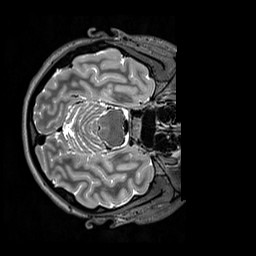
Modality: T2w
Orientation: axial
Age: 26
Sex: female
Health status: healthy
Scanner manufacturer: siemens
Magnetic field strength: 3 T
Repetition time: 3.2 s
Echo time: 0.568 s